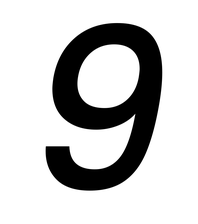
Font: Poppins-MediumItalic